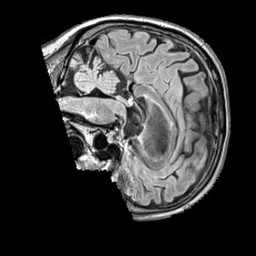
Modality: FLAIR
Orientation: sagittal
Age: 75
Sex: male
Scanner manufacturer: siemens
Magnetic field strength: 3 T
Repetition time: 5 s
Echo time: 0.387 s